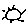
Label: sun